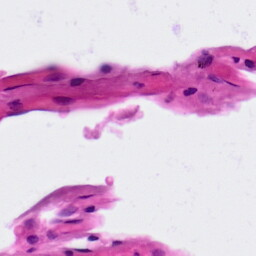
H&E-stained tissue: Lung